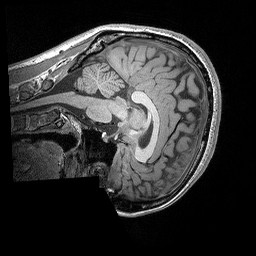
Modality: T1w
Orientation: sagittal
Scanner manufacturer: siemens
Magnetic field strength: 3 T
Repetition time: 2.3 s
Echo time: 0.00298 s